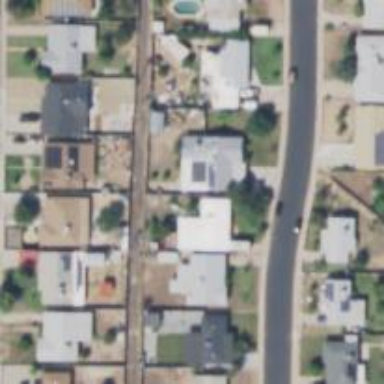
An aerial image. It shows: Alleyway designated as service road.